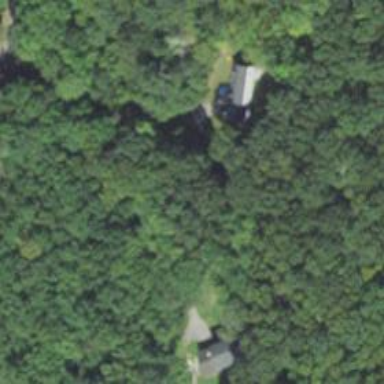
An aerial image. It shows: Residential driveway used as service road.